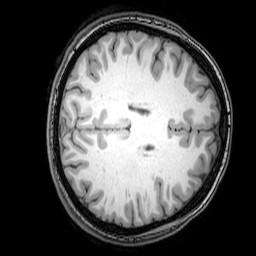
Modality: T1w
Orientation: axial
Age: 26
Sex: female
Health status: healthy
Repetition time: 0.081 s
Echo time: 0.037 s